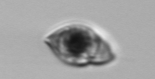
Label: Amphidinium